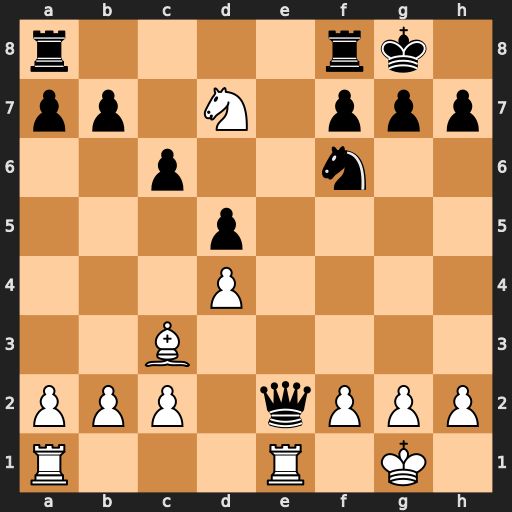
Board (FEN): r4rk1/pp1N1ppp/2p2n2/3p4/3P4/2B5/PPP1qPPP/R3R1K1
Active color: w
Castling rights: -
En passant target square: -
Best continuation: Nxf6+ gxf6 Rxe2